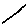
Label: line